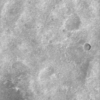
Label: not_dusty